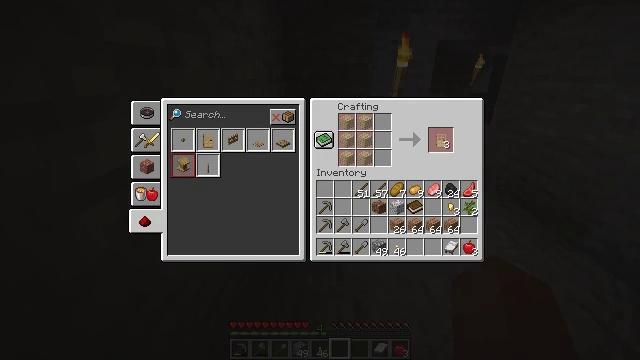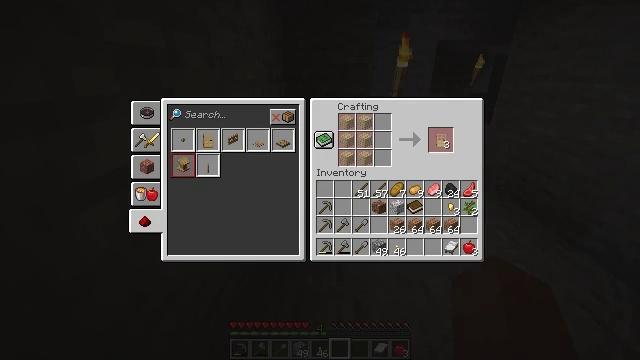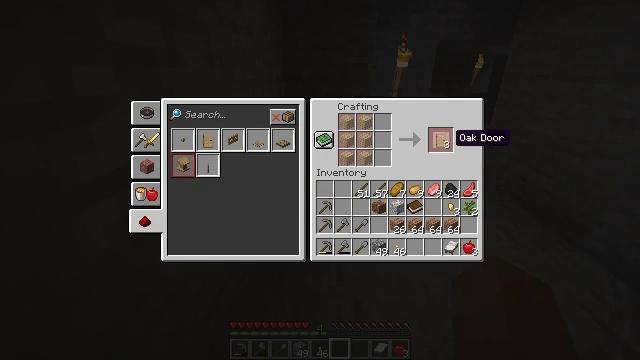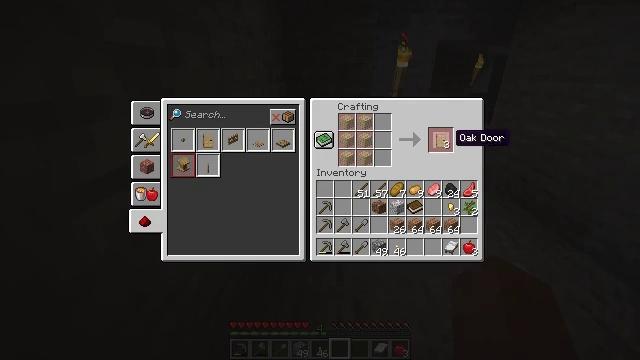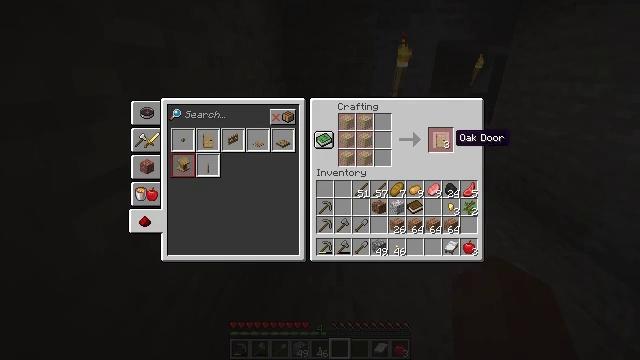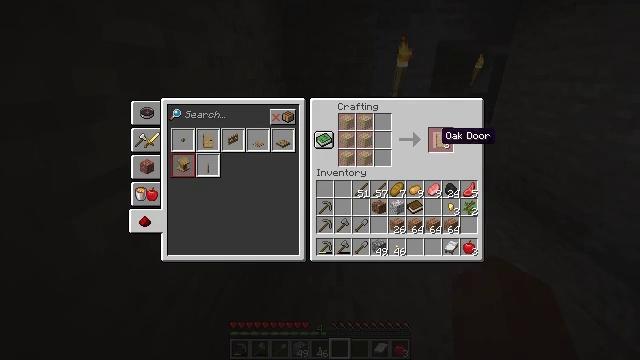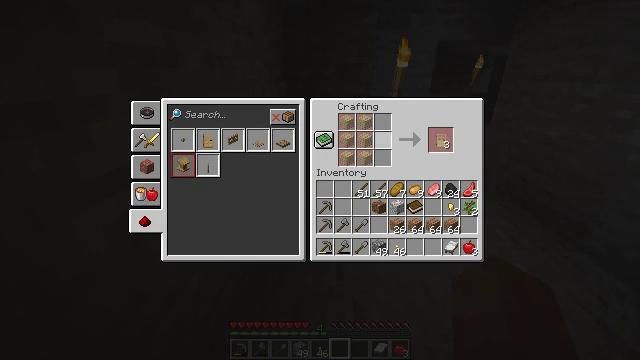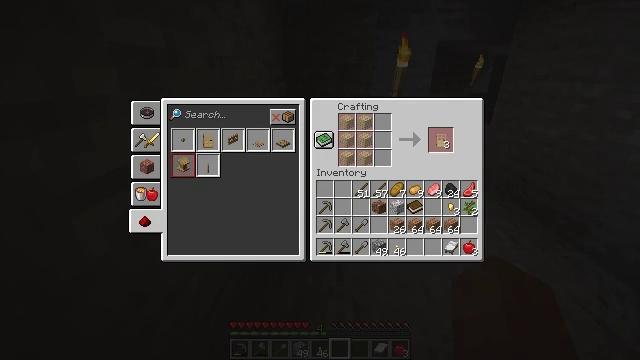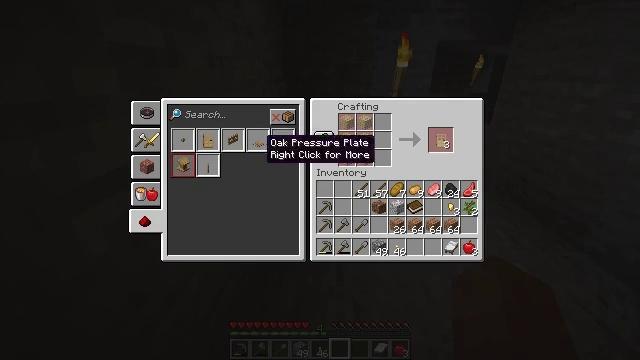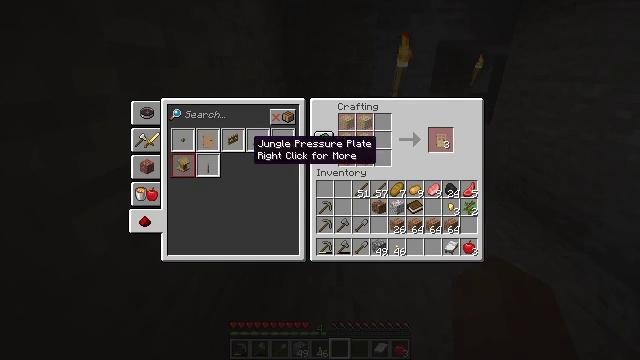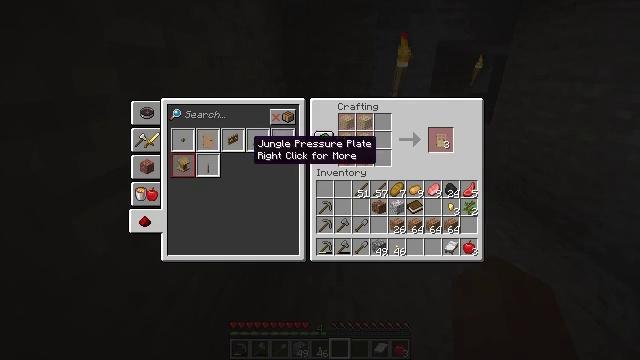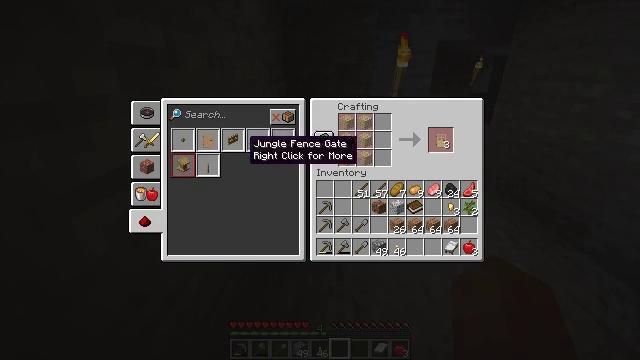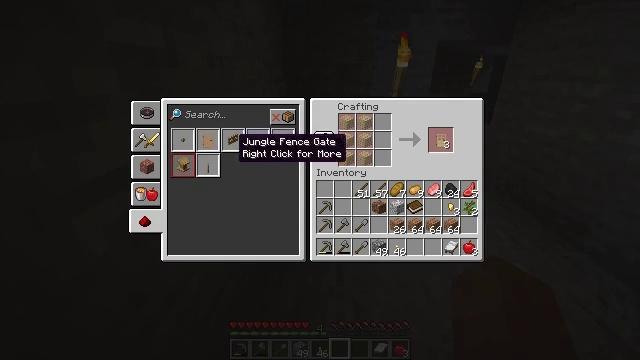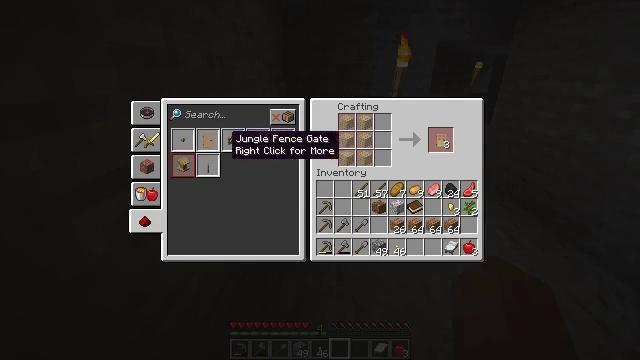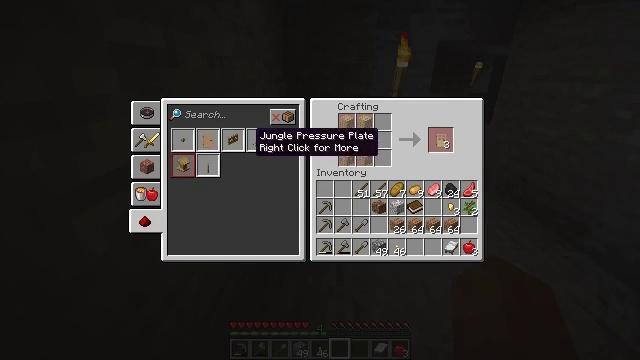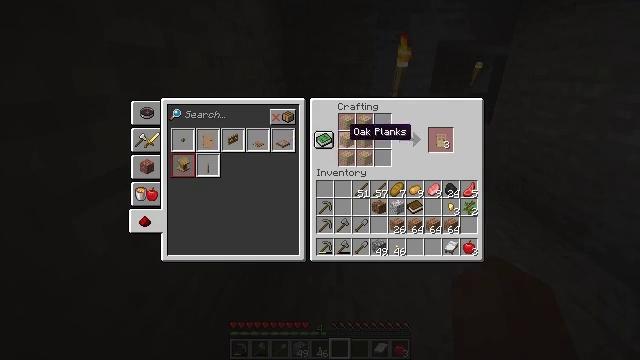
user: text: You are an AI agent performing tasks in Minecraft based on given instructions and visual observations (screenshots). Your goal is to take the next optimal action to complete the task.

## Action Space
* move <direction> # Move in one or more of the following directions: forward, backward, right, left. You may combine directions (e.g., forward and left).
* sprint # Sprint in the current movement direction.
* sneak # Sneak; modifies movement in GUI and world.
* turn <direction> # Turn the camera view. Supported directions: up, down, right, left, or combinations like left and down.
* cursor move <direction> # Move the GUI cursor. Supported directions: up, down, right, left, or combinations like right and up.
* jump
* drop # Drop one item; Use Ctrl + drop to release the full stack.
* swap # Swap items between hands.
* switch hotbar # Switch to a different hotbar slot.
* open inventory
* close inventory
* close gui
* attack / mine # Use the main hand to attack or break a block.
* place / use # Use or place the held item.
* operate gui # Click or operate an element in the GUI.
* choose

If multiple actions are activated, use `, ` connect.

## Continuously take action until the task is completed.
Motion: motion action
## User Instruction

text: Combine jungle planks to craft a jungle door.
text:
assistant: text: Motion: sneak
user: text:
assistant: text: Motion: sneak
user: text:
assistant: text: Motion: sneak
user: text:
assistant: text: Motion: sneak
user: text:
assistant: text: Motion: sneak, cursor move left
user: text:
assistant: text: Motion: sneak, cursor move left
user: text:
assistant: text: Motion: sneak, cursor move left
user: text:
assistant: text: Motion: sneak, cursor move left
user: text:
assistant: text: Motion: cursor move left
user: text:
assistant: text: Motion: no_op
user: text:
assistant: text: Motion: no_op
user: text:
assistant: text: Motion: cursor move left
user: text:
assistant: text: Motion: cursor move left
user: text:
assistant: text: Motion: cursor move right
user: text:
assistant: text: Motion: cursor move right
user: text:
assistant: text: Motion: cursor move right
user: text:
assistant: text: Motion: no_op
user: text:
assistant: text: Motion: cursor move left
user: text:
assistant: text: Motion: cursor move left
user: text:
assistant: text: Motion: cursor move left
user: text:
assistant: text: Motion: no_op
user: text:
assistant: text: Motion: no_op
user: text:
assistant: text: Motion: cursor move left
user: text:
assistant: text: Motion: cursor move left
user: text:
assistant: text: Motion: cursor move left
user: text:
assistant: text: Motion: cursor move left
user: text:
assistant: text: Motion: no_op
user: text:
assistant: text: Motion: no_op
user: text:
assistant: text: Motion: no_op
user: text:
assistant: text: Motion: cursor move left